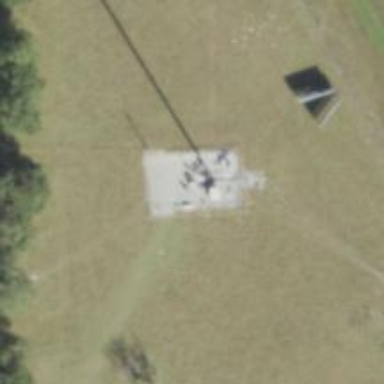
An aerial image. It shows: Communication mast tower.